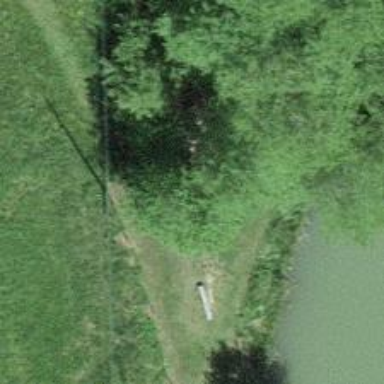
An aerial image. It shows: Bench for seating.